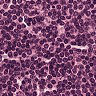
Metastatic tissue present: no